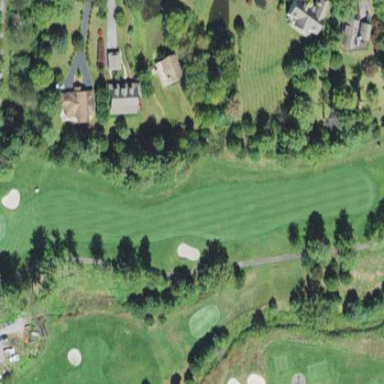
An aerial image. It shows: Scenic golf fairway.